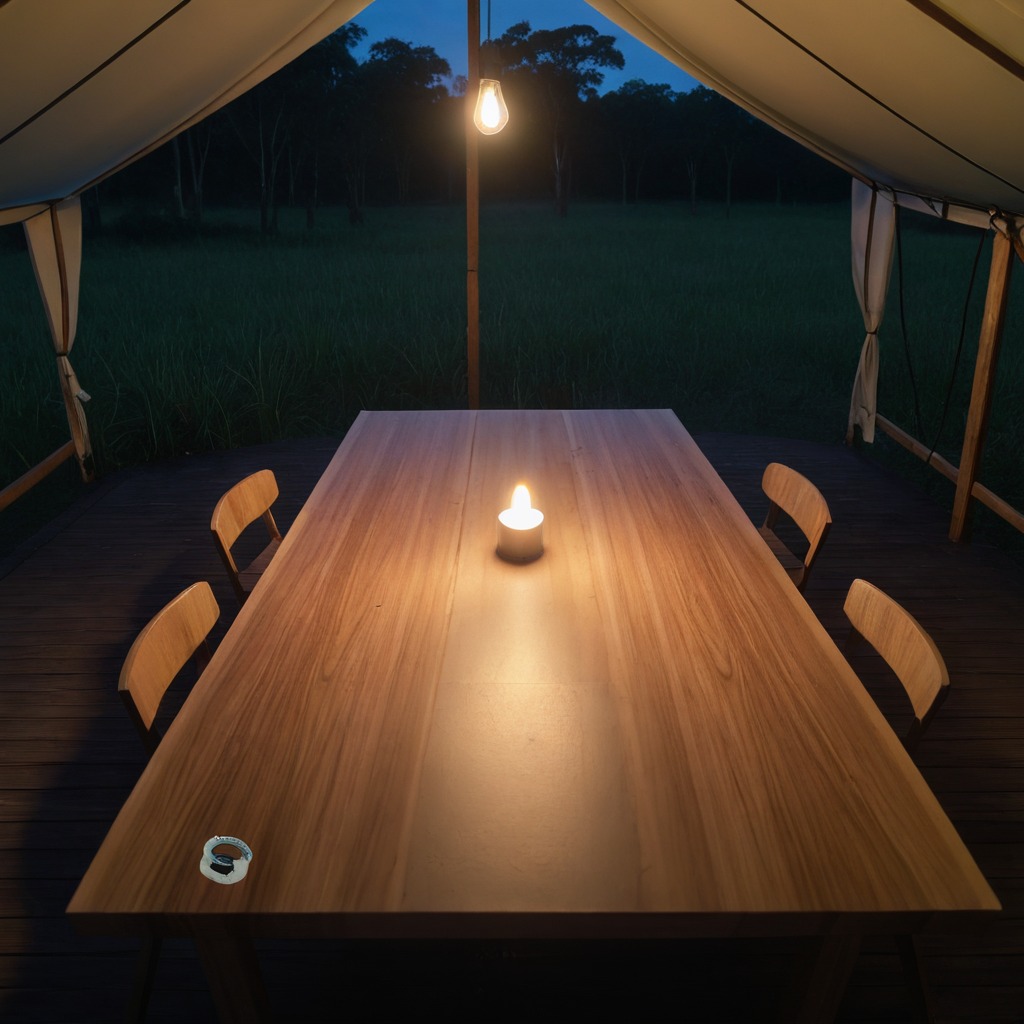
A metal nut is lying on a wooden table inside a jungle field workshop tent at night.